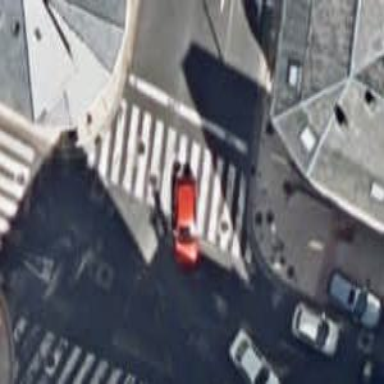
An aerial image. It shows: Crossing with traffic signals.